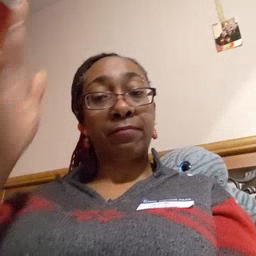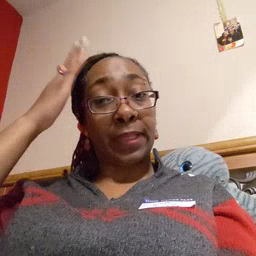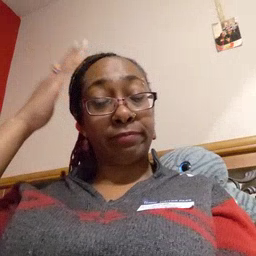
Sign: hat